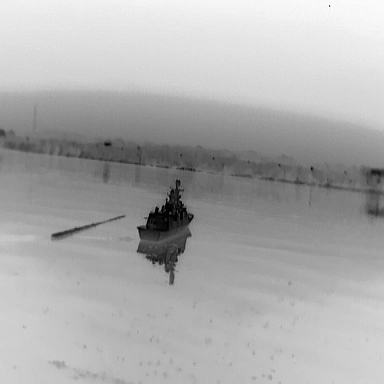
There is a warship in the infrared image.